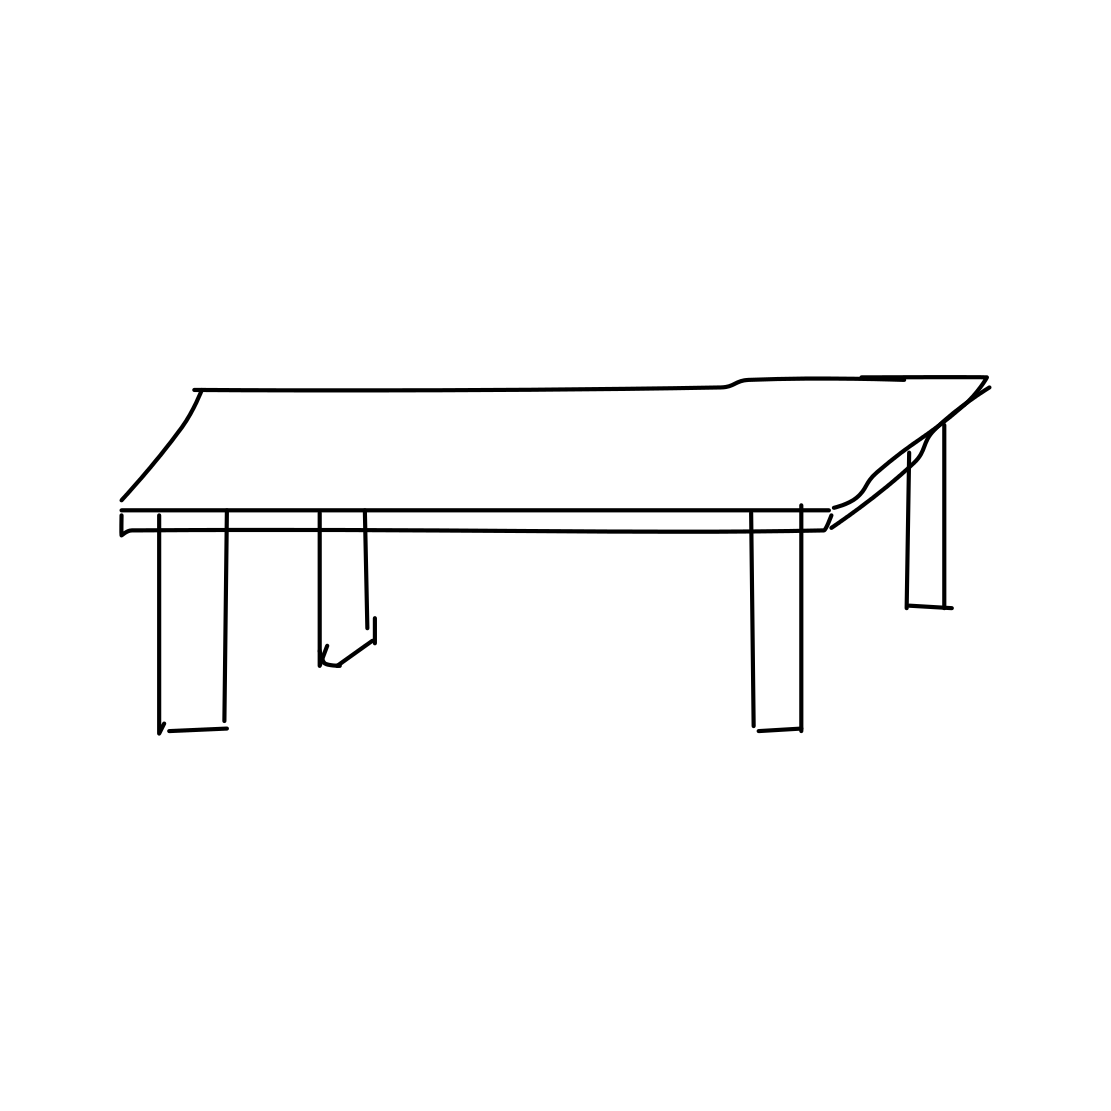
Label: bench